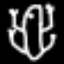
Label: frog